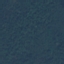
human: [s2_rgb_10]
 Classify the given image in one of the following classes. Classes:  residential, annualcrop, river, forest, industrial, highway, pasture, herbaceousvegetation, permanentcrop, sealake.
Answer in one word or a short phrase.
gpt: Forest